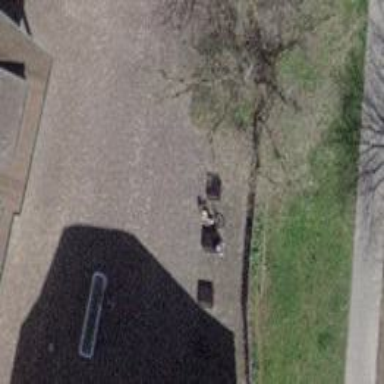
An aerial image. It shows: Brown bench.